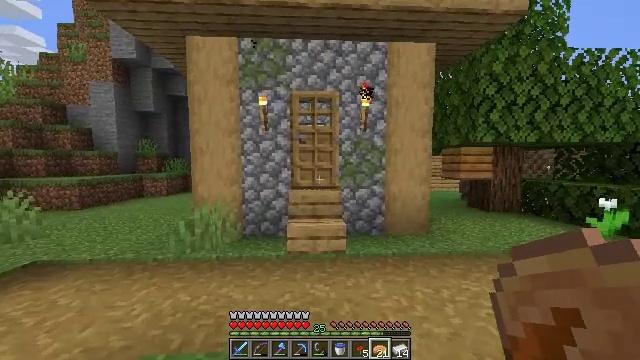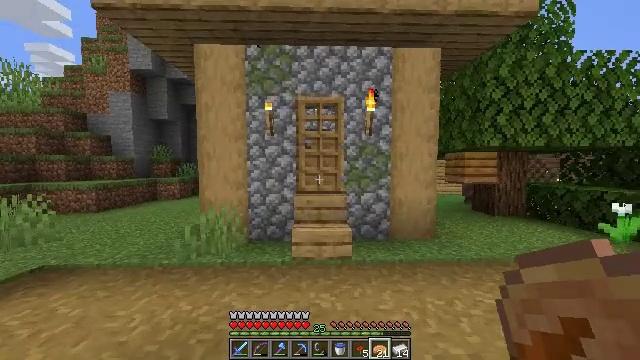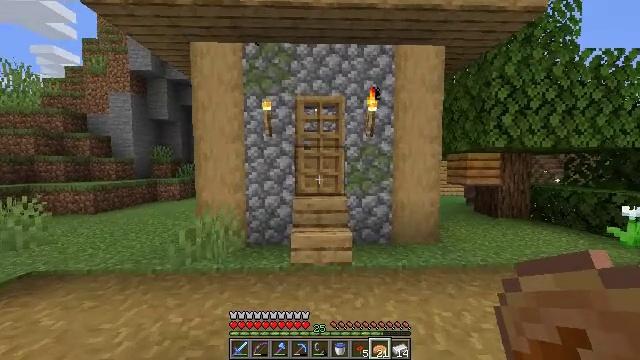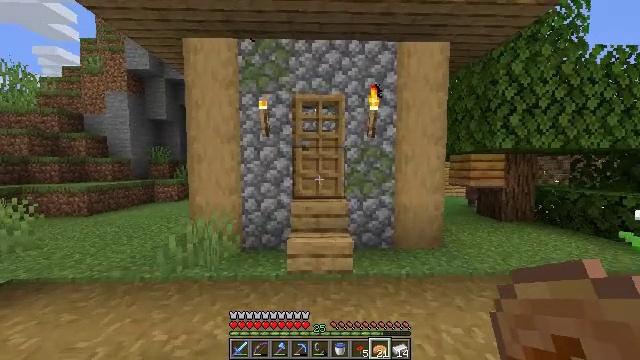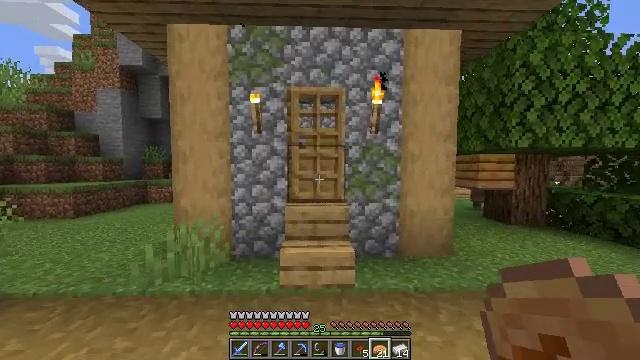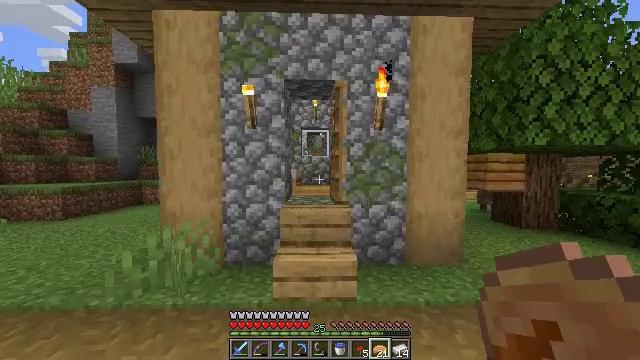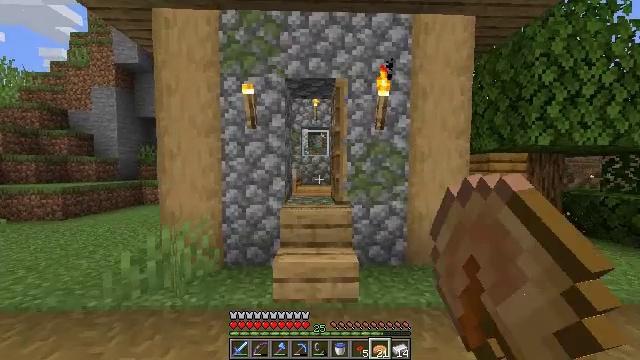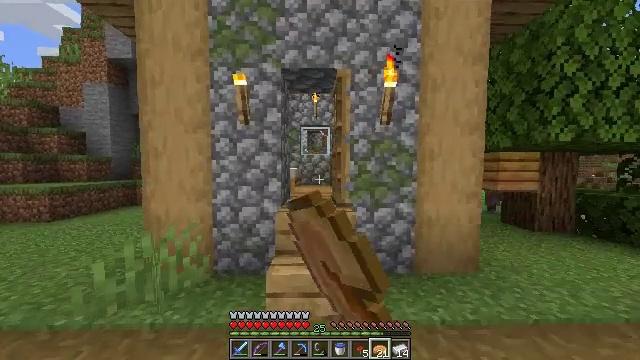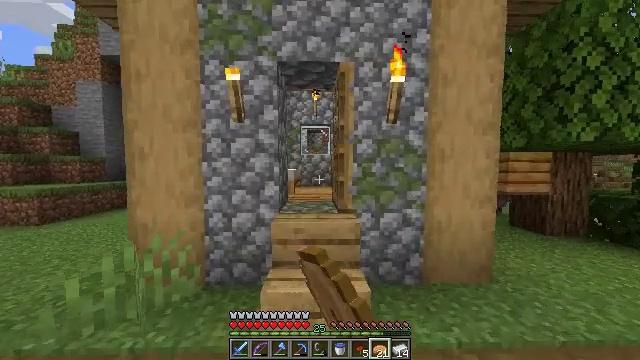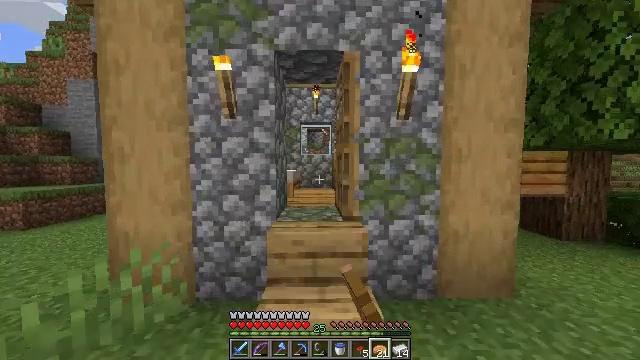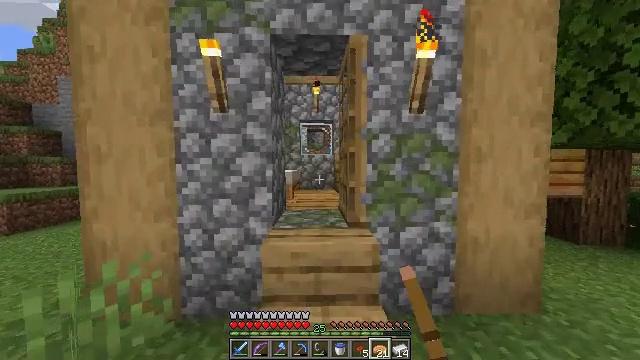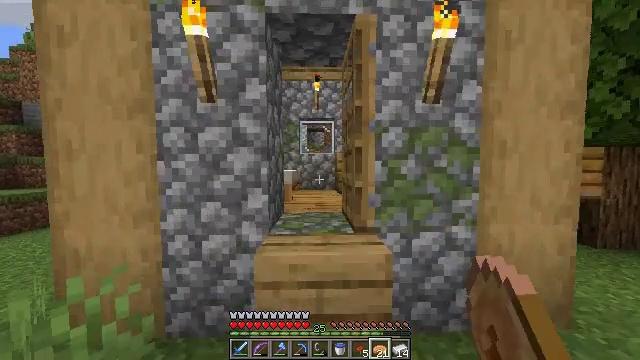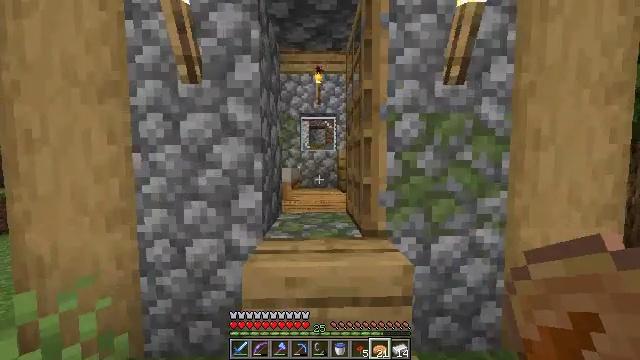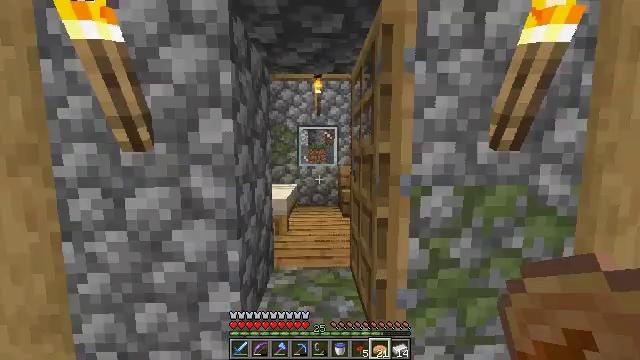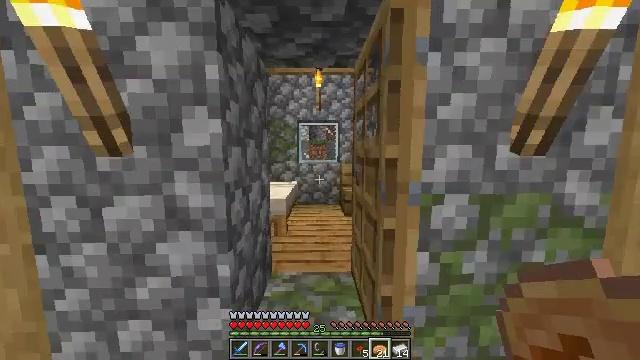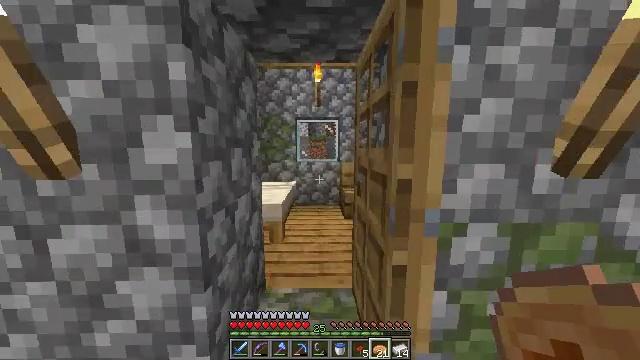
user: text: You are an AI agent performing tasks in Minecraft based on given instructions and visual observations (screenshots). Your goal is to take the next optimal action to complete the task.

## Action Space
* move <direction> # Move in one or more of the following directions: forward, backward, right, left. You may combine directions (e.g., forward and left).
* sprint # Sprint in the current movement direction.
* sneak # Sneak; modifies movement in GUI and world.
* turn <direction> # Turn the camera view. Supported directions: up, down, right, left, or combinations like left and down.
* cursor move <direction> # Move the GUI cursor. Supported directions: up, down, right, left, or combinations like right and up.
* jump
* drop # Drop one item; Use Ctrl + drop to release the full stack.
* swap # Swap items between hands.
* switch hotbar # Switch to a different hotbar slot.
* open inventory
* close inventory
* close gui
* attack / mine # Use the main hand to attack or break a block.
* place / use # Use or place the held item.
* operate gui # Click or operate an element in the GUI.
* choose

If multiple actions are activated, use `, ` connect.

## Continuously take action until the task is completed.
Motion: motion action
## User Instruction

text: Gather the oxeye daisy for crafting.
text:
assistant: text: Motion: move forward, sprint, turn left and up
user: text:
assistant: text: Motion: move forward, sprint
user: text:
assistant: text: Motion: move forward, sprint
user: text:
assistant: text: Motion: move forward, sprint
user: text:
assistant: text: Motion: move forward, sprint, use / place
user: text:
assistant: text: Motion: move forward, sprint, use / place
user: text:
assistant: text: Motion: move forward, sprint, use / place
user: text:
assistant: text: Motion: move forward, sprint, use / place
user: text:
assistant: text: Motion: move forward, sprint
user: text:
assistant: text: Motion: move forward, sprint
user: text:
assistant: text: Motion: move forward, sprint
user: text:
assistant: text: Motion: move forward, sprint
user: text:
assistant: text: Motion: move forward, sprint, turn down
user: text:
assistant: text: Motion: move forward, sprint, turn down
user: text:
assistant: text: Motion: move forward, sprint, turn down
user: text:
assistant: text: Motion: move forward
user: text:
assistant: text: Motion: no_op
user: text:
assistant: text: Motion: move back, turn right
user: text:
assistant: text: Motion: move back, turn right
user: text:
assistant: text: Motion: move back, turn right
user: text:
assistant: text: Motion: turn right and up
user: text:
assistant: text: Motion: move forward, sprint
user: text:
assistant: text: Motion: move forward, sprint
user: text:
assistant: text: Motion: move forward, sprint, turn right
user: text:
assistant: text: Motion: move forward, sprint, turn right
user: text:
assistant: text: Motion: move forward, sprint
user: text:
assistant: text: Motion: move forward, sprint
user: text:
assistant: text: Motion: move forward, sprint
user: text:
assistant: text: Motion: move forward, sprint
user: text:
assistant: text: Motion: move forward, sprint